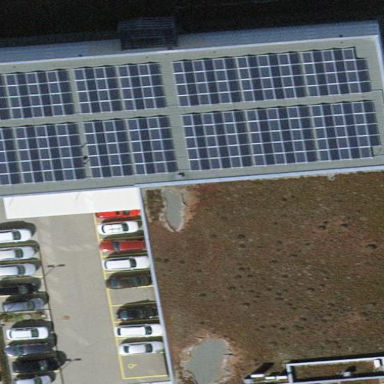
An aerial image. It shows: Solar photovoltaic panel generator.